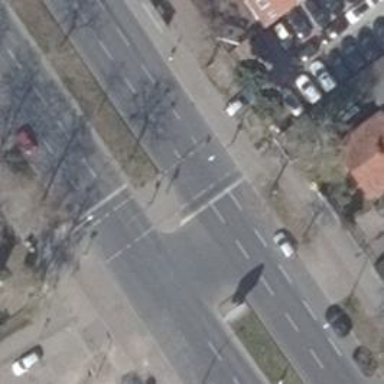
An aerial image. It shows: Road with traffic signals.